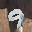
Label: 9